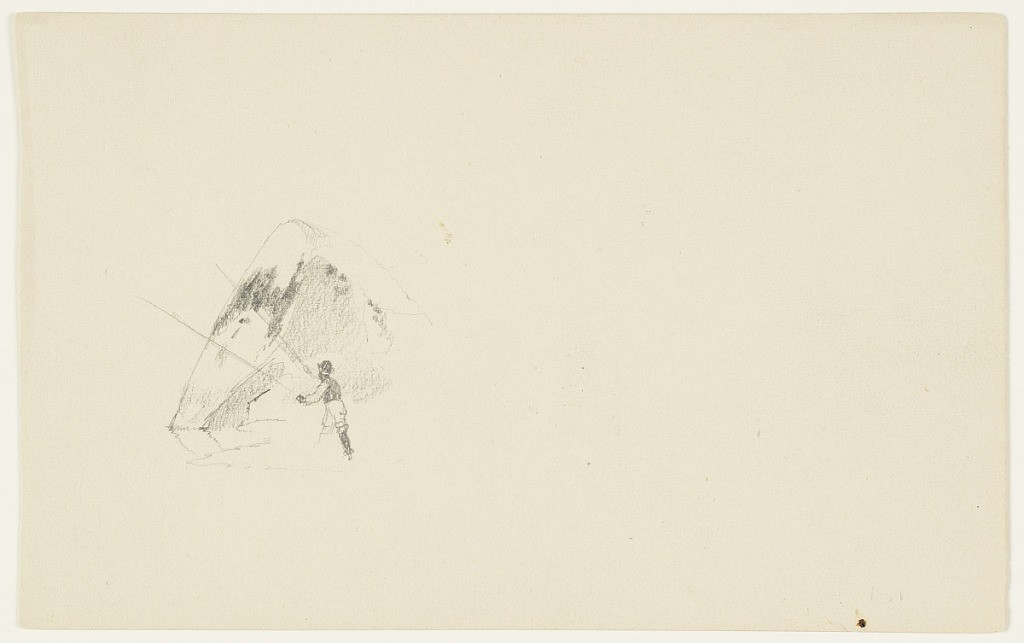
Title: Fisherman by a Boulder, Millinocket Lake, Maine
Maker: Frederic Edwin Church, American, 1826–1900
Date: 1876–81
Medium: Graphite on white wove paper
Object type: Drawing
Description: Small landscape and figure sketch showing a view of a man fishing in front of a large boulder on the water's edge at Millinocket Lake, Maine. Situated at left and viewed obliquely from the side, the figure wields two fishing rods--one in each hand--and wears a brimmed hat and a dark vest. A large, round boulder partially covered in moss backdrops this figure. The boulder's contour is minimally reflected in the water below.